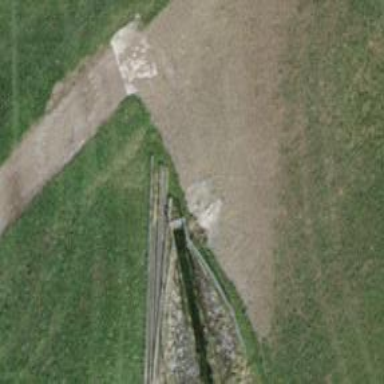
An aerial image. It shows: Tunnel with drain waterway.